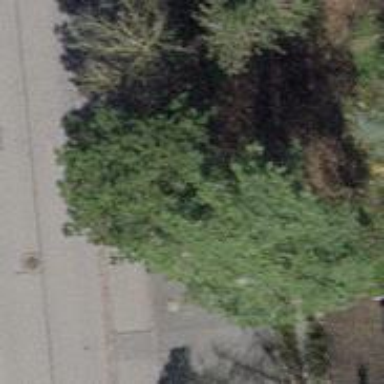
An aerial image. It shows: Urban tree adding natural touch to the cityscape.